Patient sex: M
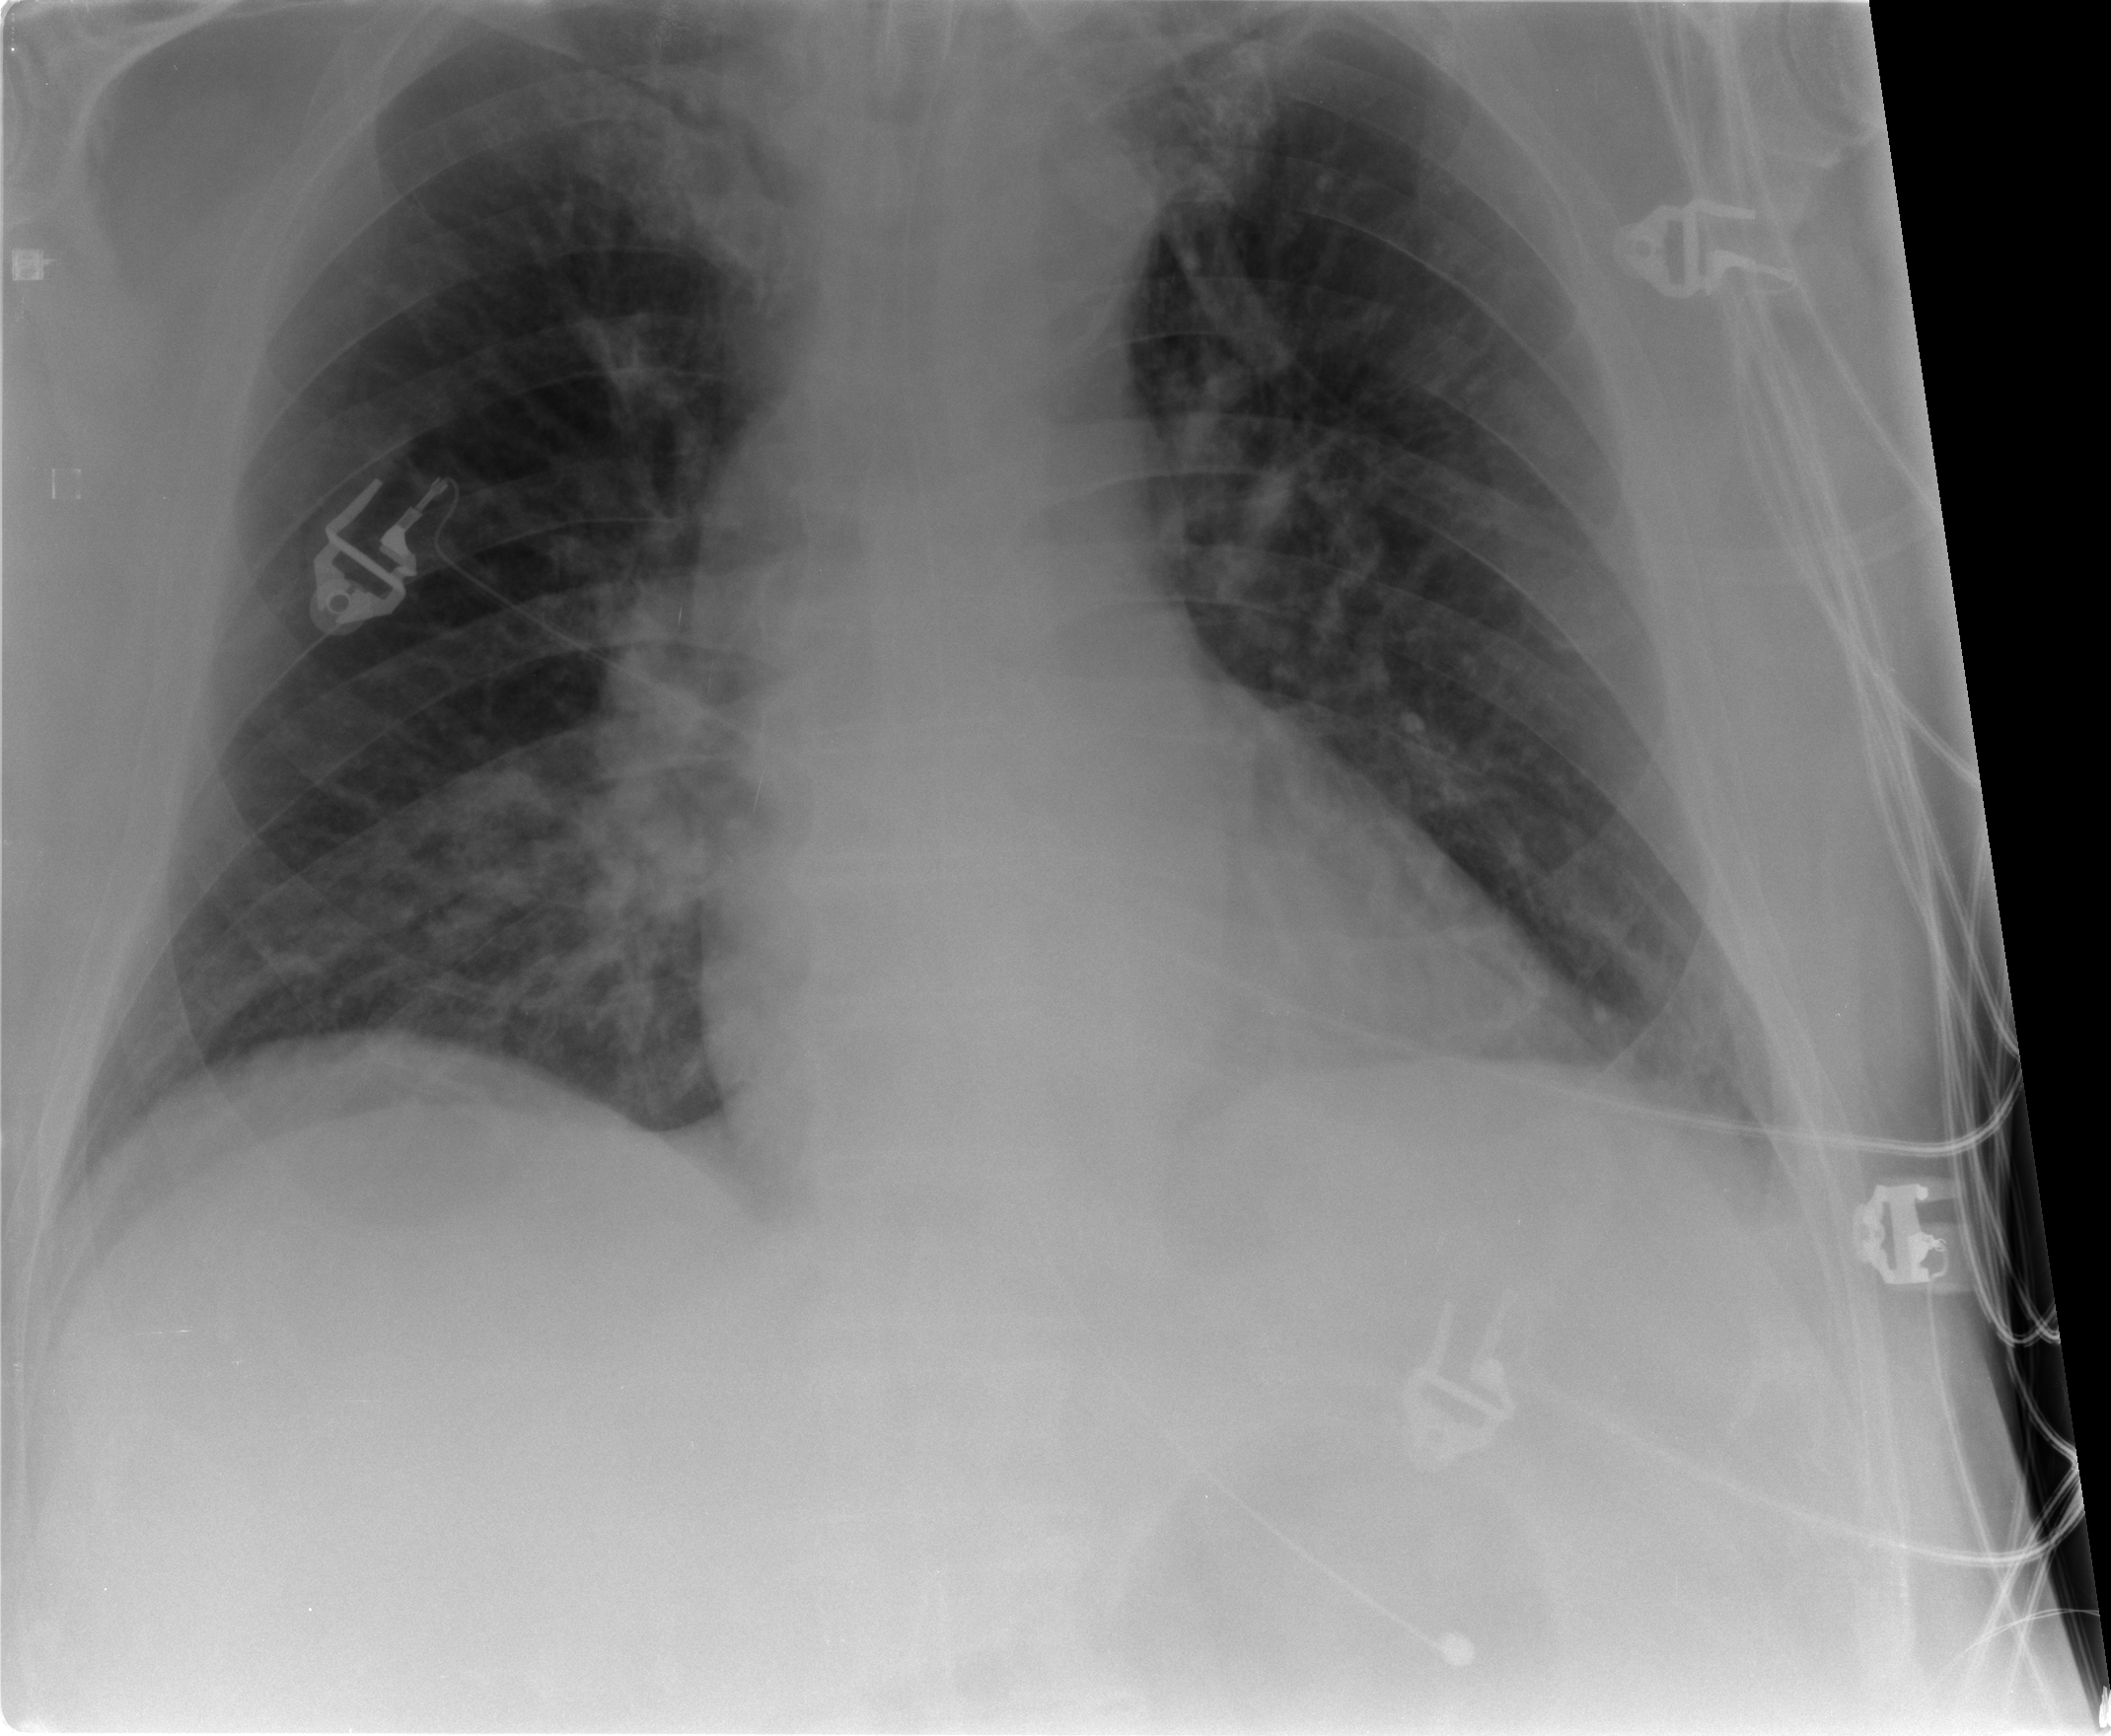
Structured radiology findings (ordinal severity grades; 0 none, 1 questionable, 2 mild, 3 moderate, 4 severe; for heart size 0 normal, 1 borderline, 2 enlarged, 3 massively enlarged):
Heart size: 0
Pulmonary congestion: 2
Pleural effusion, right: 0
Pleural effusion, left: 1
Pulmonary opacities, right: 1
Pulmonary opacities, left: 0
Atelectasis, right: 2
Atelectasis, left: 2